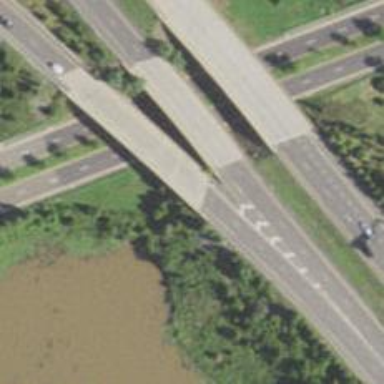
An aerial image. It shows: Trunk link highway passing over bridge.